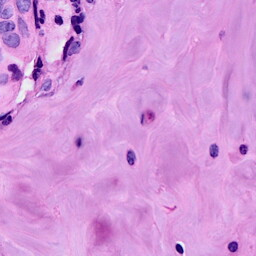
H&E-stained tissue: Breast